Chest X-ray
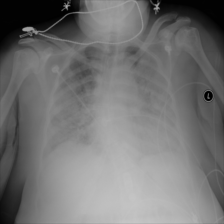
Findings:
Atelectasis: negative
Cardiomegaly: negative
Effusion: negative
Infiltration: negative
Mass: negative
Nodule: negative
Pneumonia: negative
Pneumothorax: negative
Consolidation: negative
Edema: positive
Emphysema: negative
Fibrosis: negative
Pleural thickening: negative
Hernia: negative